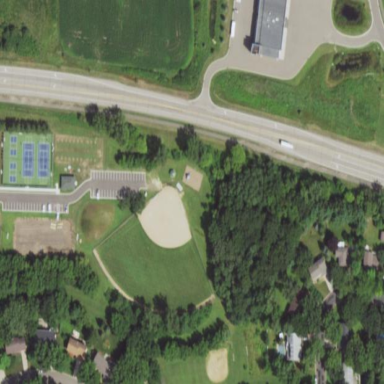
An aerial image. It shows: Pitch designated for baseball and softball activities.